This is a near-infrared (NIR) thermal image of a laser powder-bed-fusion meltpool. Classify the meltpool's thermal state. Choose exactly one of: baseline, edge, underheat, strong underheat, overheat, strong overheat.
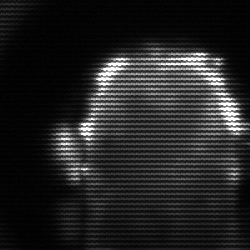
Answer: baseline